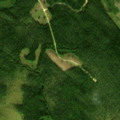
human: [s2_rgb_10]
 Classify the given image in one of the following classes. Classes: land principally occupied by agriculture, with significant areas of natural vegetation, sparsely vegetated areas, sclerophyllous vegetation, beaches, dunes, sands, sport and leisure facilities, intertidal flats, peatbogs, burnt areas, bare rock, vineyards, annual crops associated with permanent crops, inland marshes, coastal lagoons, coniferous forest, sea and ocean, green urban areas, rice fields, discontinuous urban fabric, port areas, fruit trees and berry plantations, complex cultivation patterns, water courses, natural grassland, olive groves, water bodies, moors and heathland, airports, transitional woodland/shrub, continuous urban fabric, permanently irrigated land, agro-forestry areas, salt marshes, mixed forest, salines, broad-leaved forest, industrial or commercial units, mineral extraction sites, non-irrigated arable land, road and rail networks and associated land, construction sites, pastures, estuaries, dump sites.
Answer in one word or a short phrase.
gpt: coniferous forest, transitional woodland/shrub